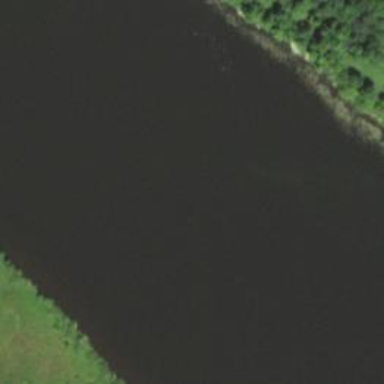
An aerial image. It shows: Beautiful river scene.